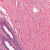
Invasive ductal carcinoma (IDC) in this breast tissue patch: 0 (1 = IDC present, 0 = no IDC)